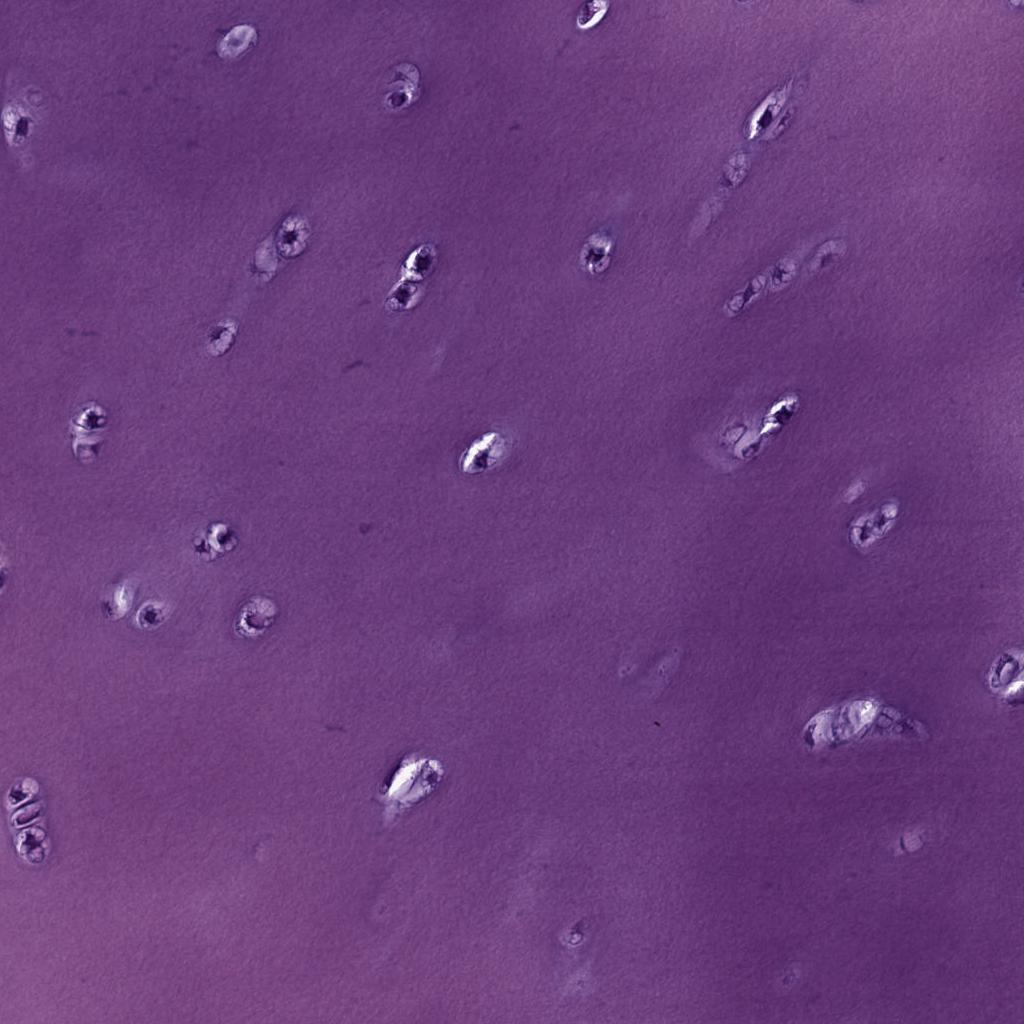
Label: Non-Tumor